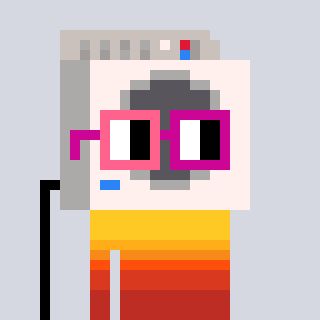
a pixel art character with square pink and red glasses, a washing machine-shaped head and a gold-colored body on a cool background